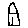
Label: house